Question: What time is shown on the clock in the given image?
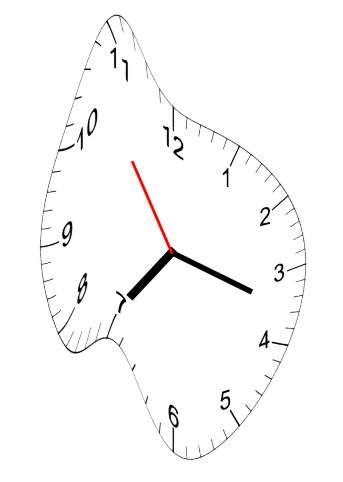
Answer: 07:17:54